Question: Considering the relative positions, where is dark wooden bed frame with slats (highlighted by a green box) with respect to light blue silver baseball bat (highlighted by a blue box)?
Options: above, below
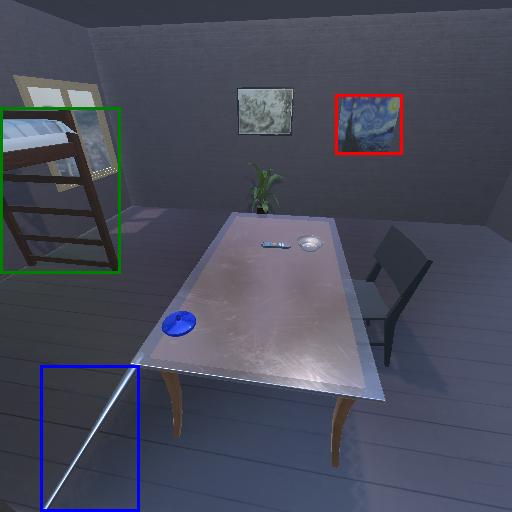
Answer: above